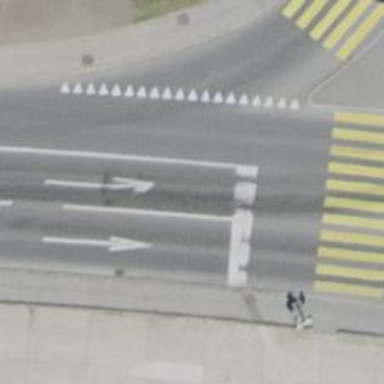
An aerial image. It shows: Road with traffic signals.